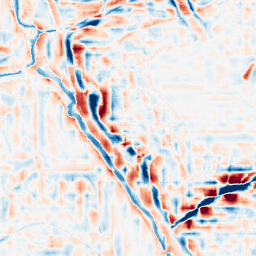
Category: wavelet
Decomposition family: wavelet_reverse_biorthogonal
Decomposition parameters: wavelet: rbio2.4
level: 4
Upsampling method: regularized
Upsampling parameters: scale: 2
lambda_reg: 0.01
Upsampling scale: 2